Interaction volume radius: 10 \u00c5
Interaction volume height: 10 \u00c5
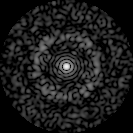
Disorder parameter: 0.8429